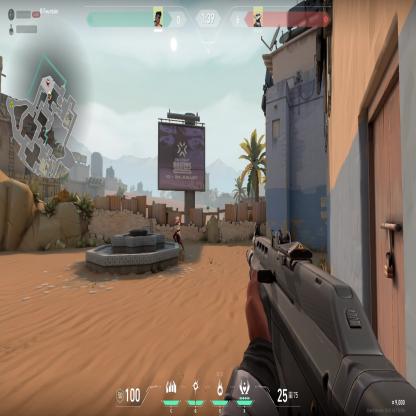
Label: enemy